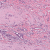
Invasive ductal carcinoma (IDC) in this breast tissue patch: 1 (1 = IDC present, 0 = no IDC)